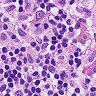
Metastatic tissue present: no